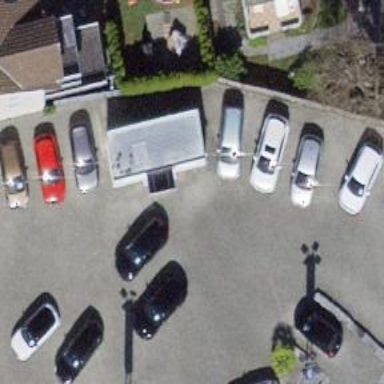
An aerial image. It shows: Car shop.